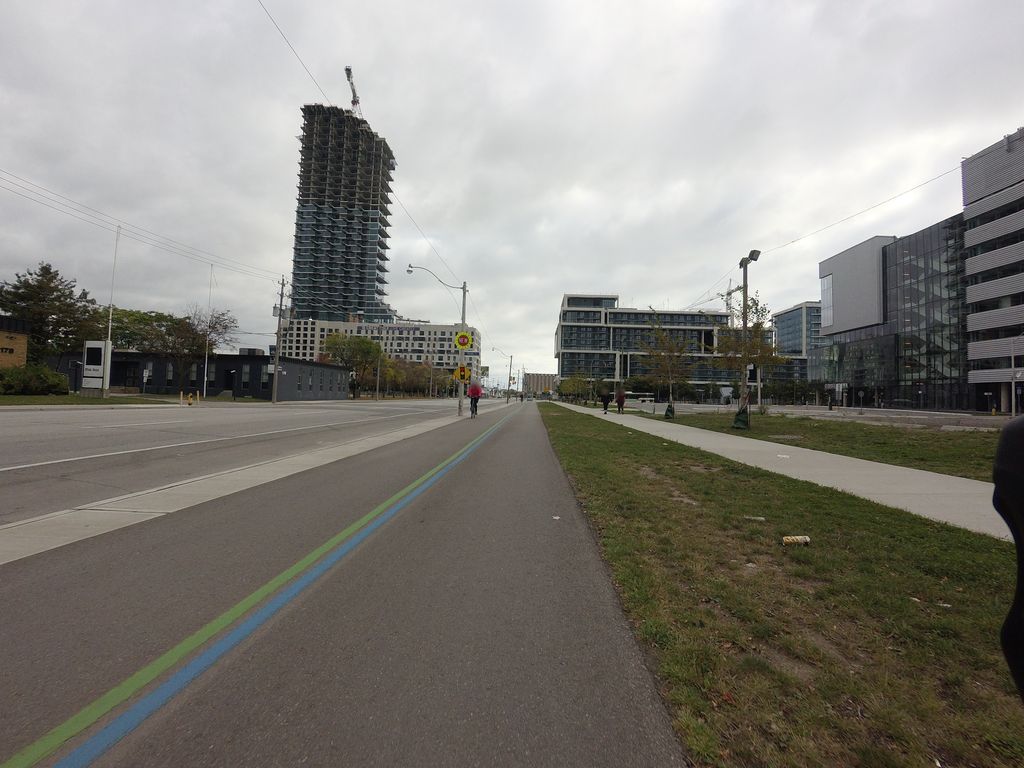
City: toronto